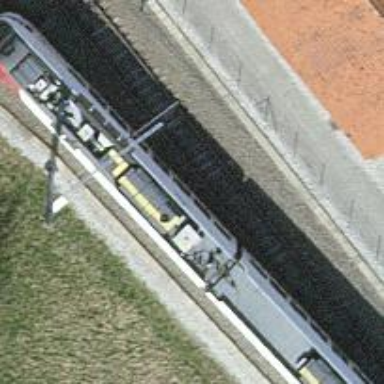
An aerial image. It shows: Single-track railway siding with electrified contact lines.